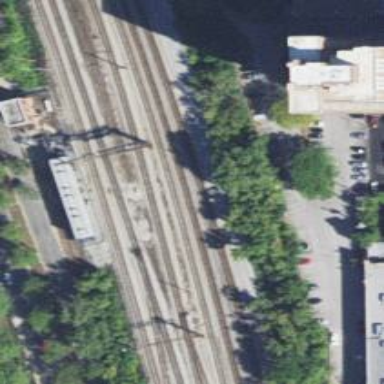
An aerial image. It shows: Railway with electrified contact lines running on embankment.